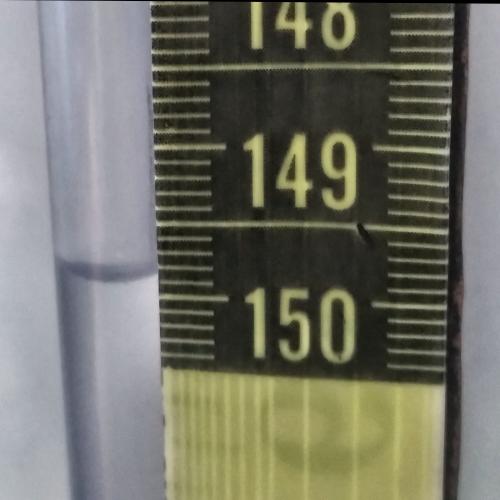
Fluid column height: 149.9 cm